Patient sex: M
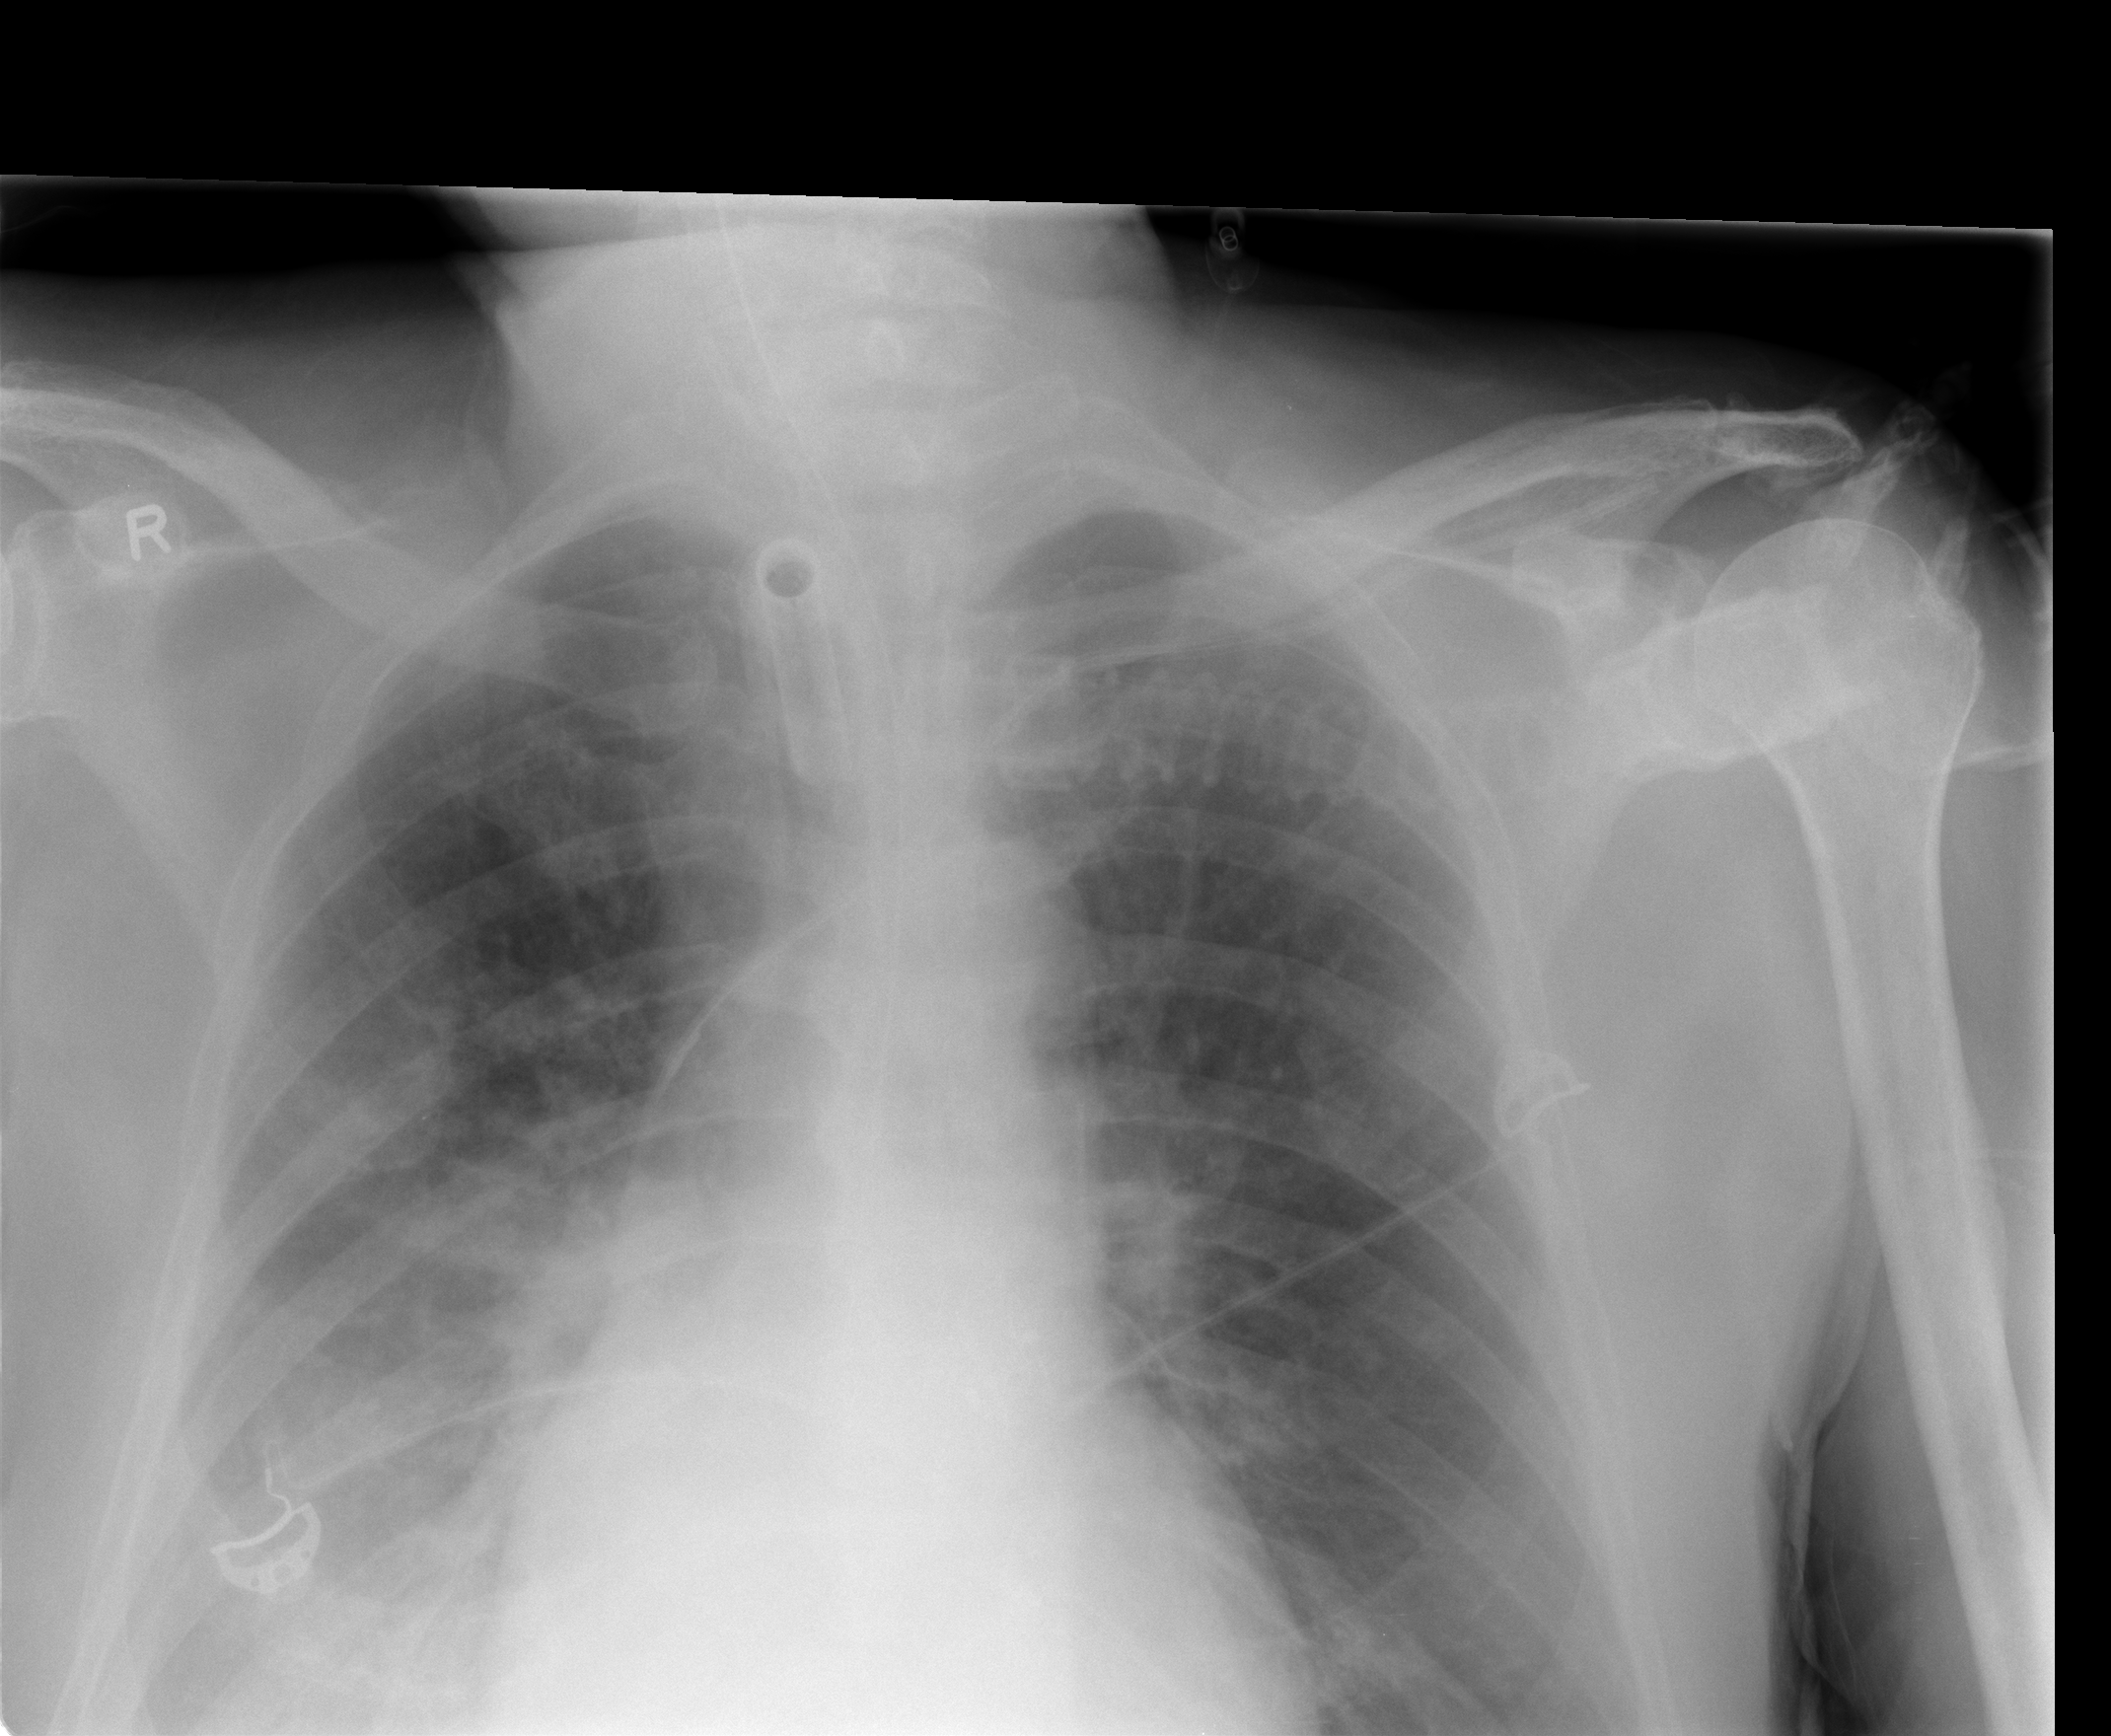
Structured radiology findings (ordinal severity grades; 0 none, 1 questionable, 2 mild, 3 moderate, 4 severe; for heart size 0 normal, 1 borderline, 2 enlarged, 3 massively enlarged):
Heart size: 2
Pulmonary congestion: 2
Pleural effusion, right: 2
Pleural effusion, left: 0
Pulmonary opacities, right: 2
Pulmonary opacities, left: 0
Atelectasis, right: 2
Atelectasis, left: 0